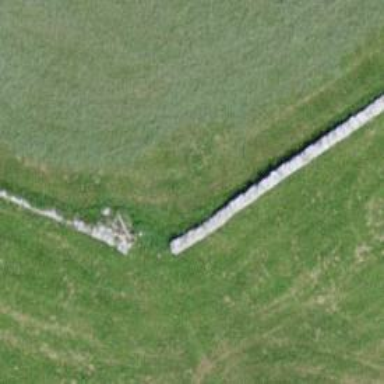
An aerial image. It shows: Wall barrier.